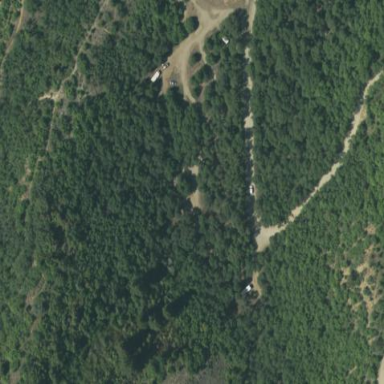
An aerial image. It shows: Campsite for tourism.